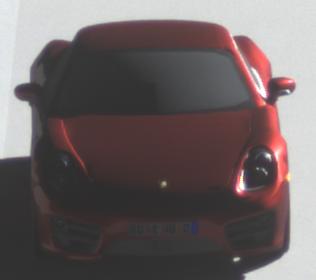
Make: Porsche
Model: Cayman
Detailed model: Cayman (981C)
Model produced from: 2013/03
Model produced until: 2014/04
Doors: 2
Color: red
Road condition: dry road
Daytime: morning or afternoon
Contrast: high contrast